Echo time (TE): 2.2 ms
Repetition time (TR): 4.4 ms
Flip angle: 110 degrees
Bandwidth: 725 Hz
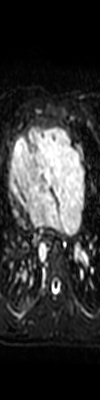
Patient age (years): 12
Disease severity: severe
Diagnoses: DILV|InvertedVentricles|LLoopTGA
Cardiac structures present: LV (left ventricle), RV (right ventricle), LA (left atrium), RA (right atrium), AO (aorta), PA (pulmonary artery), SVC (superior vena cava), IVC (inferior vena cava)